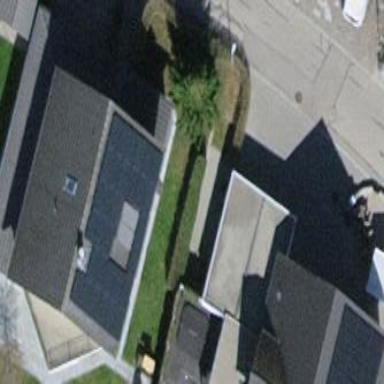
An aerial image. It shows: View of roof of building.